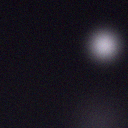
Screen state: off